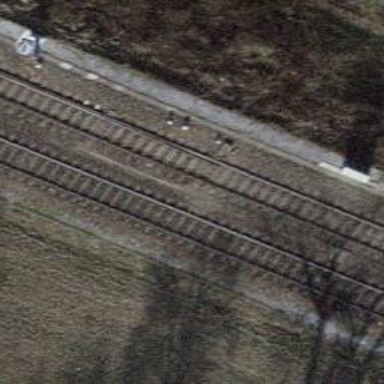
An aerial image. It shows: Single railway track with electrified contact line.